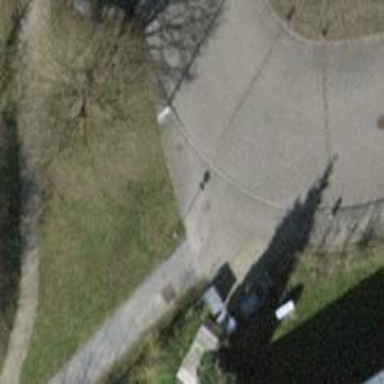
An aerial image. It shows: Path with fine gravel surface.